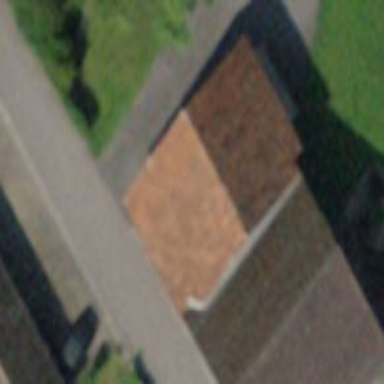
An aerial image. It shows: Rural barn.